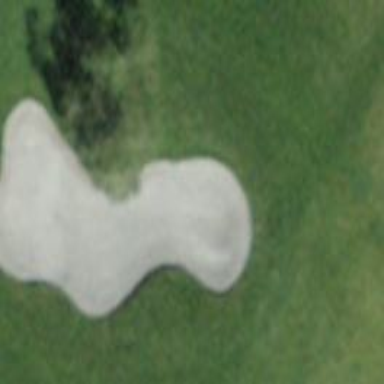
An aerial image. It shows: Golf bunker filled with sandy terrain.